Question: From the new <URL> to shrink and expand as the fragment or tab changed.

I tried several kinds of transition for a while but couldn't get as smooth and connected as the example from <URL> so I think there are better approach or a proper way to do this.
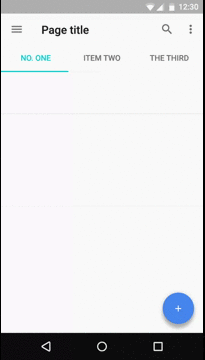
Answer: In the 'ViewPager.OnPageChangeListener()' I will use 'btn.setScaleY()' and 'btn.setScaleX()' depending on the offset of the 'onPageScrolled()' method.